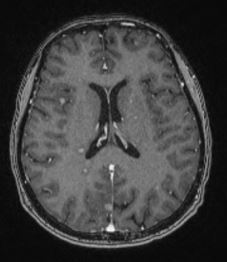
Label: notumor